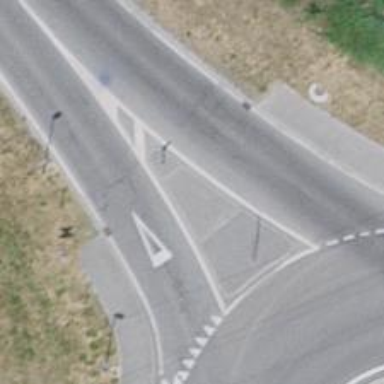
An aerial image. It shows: Unmarked footway crossing with traffic island.